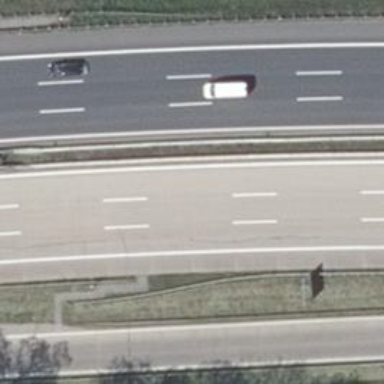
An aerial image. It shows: Concrete motorway.